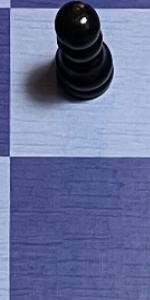
Label: Empty